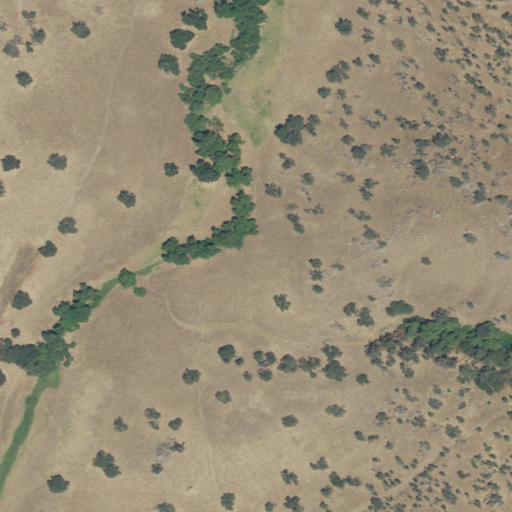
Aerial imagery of valley in California named Wilcox Canyon containing grassland, shrub, and open development